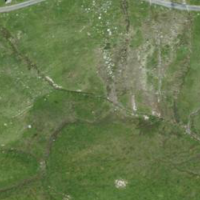
EUNIS habitat code: 26
Species observed at this site:
Pinguicula alpina